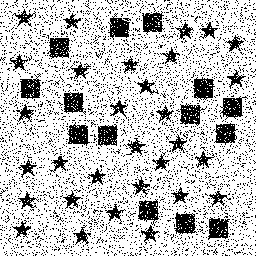
Squares: 14
Triangles: 0
Stars: 30
Total shapes: 44